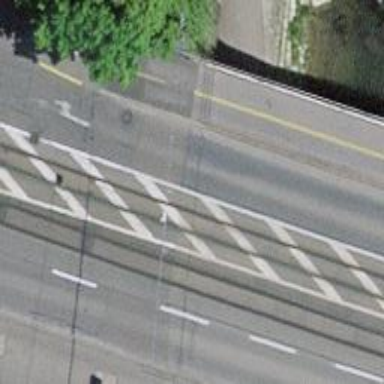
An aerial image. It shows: Bridge across tram railway with electrified contact lines. It has one track.